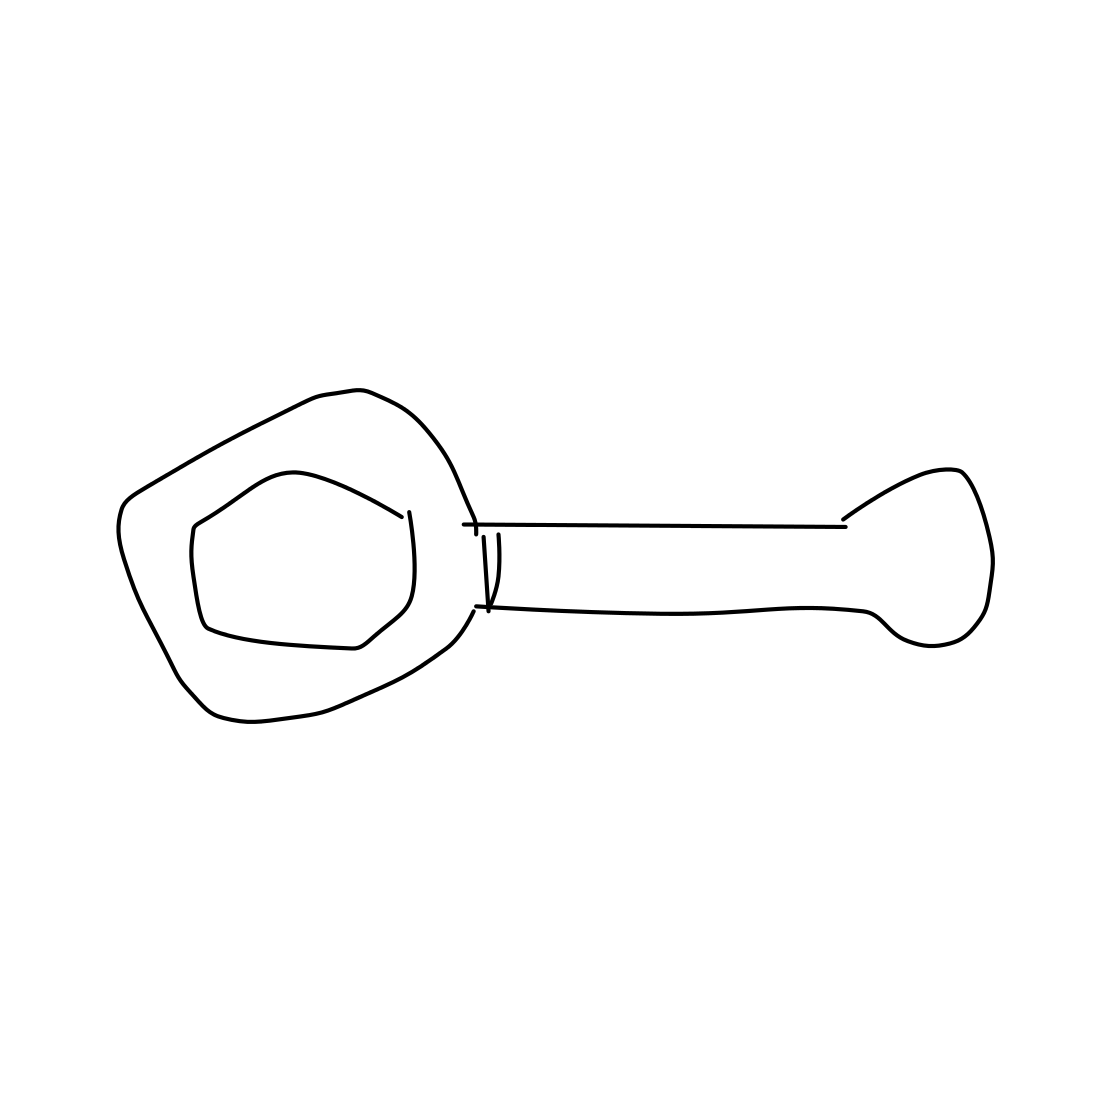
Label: bottle opener